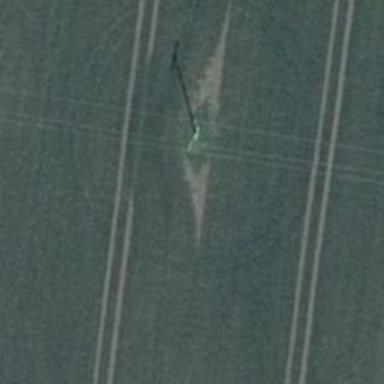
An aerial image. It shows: Power pole.